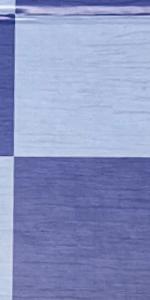
Label: Empty